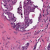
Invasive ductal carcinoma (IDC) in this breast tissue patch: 1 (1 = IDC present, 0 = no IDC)